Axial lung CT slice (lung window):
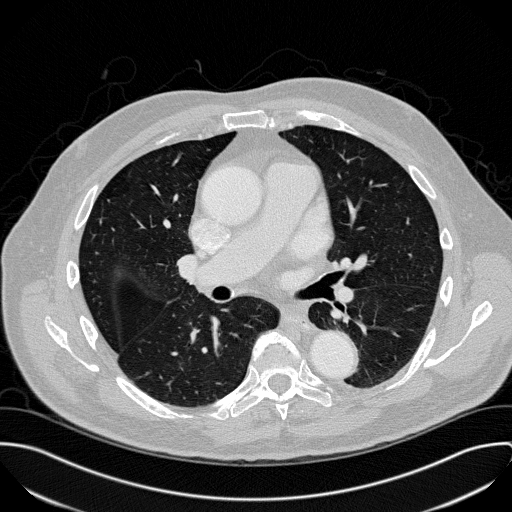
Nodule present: no